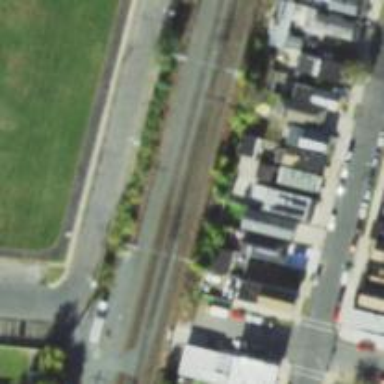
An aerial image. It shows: Railroad crossover.